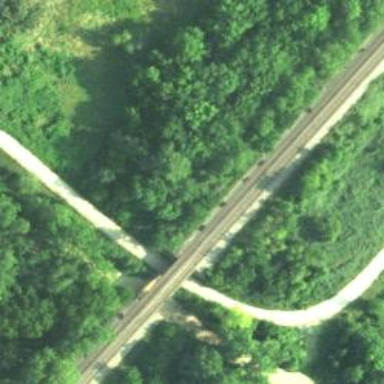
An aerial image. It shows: Railway track.